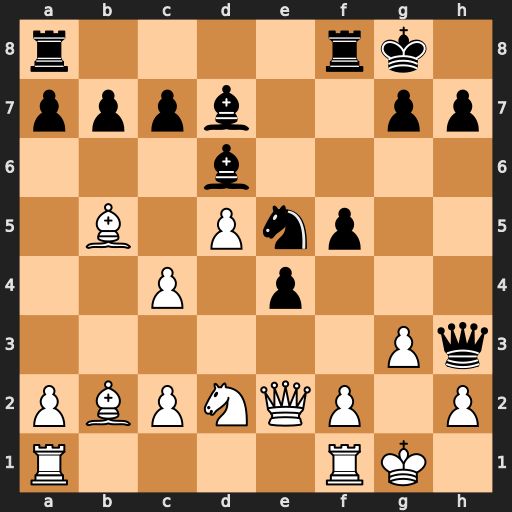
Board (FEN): r4rk1/pppb2pp/3b4/1B1Pnp2/2P1p3/6Pq/PBPNQP1P/R4RK1
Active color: w
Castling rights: -
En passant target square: -
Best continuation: Bxe5 Bxe5 Bxd7